Aerial crown-view tile of a tropical tree (Barro Colorado Island, Panama), acquired 20241216:
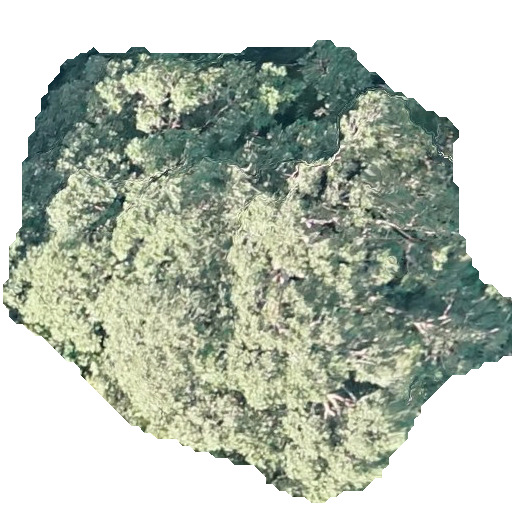
Species: Calophyllum longifolium
GBIF accepted scientific name: Calophyllum longifolium
Crown area: 241.955 m²